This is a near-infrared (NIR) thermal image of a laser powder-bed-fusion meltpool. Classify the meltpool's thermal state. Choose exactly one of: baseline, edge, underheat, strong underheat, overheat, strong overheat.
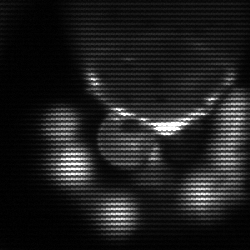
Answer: edge